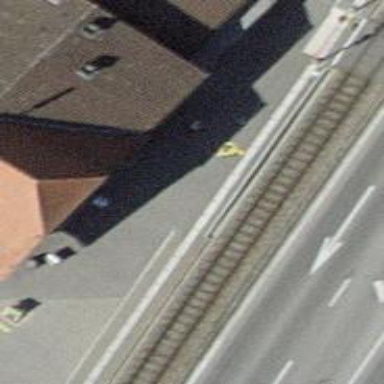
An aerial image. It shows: Halt on the railway.